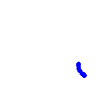
Particle: proton